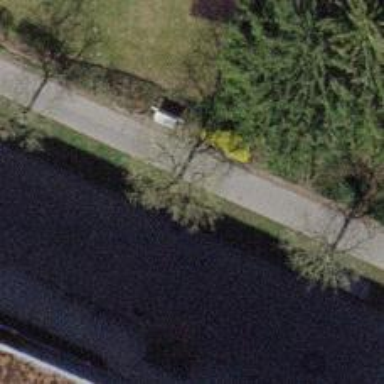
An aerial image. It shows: Avenue lined with trees.